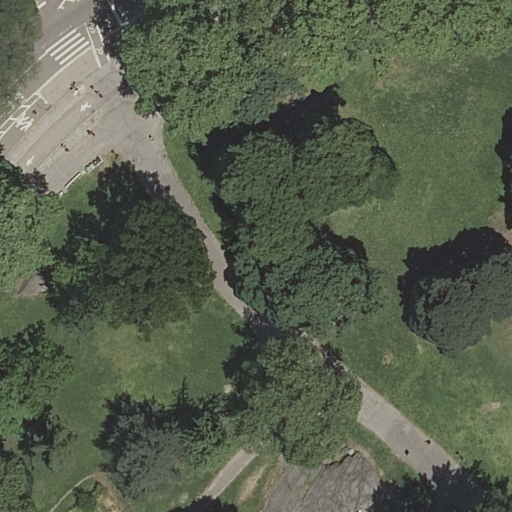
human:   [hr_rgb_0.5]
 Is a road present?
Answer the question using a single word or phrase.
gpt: yes

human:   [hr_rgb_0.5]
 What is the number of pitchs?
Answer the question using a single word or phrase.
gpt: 1

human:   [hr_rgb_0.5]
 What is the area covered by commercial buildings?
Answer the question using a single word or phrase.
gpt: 0m2

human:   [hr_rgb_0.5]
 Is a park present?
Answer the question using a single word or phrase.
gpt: yes

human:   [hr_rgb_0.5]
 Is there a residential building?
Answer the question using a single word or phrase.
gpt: no

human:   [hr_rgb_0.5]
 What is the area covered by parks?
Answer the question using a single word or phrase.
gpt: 10627m2

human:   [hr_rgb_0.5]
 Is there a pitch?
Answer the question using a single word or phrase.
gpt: yes

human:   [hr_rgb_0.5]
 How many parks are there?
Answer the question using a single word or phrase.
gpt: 1

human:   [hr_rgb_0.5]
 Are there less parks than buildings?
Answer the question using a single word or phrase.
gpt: no

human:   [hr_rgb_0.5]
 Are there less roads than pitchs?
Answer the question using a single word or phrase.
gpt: no

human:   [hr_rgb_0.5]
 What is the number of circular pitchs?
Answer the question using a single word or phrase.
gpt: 0

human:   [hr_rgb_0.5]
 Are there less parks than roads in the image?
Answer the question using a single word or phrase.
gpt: yes

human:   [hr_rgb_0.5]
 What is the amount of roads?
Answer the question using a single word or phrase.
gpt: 10

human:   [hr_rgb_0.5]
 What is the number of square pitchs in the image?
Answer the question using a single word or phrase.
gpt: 0

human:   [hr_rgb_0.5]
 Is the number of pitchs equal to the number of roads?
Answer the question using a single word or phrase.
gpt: no

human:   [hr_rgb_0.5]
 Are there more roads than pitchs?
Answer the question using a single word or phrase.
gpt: yes

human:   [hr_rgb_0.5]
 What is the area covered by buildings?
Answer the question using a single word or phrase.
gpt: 0m2

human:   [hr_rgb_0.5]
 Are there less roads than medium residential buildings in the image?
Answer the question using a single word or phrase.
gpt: no

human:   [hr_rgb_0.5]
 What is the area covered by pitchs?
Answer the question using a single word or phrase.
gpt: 2m2

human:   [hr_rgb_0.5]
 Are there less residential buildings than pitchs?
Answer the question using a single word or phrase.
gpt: yes

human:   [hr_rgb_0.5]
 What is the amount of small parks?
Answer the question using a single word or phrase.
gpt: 0

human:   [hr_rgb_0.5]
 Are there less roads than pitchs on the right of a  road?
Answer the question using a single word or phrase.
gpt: no

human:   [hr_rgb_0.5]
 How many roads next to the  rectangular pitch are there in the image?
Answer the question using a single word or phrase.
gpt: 10

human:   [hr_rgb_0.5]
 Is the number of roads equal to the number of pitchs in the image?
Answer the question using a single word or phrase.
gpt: no

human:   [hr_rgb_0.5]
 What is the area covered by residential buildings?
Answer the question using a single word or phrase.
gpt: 0m2

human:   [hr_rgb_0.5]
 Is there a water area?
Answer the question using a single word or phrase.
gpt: no

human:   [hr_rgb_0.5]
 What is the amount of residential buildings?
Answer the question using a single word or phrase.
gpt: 0

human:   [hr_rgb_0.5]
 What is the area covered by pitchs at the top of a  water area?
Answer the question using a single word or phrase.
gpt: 0m2

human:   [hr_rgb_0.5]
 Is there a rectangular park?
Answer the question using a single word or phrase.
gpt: yes

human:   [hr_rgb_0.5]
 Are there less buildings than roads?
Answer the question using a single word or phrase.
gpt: yes

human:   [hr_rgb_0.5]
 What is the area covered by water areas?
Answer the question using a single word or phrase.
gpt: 0m2

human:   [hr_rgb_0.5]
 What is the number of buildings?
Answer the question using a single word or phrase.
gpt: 0

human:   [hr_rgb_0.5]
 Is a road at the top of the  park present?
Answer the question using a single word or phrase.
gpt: no

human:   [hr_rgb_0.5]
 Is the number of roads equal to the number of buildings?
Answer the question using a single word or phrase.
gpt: no

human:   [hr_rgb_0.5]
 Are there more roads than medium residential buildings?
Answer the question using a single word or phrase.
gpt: yes

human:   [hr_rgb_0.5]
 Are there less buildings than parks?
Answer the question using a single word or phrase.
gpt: yes

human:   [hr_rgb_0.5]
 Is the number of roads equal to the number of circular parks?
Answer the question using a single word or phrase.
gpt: no

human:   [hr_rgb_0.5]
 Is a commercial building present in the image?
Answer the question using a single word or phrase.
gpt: no

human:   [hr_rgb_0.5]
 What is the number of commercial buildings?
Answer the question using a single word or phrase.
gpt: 0

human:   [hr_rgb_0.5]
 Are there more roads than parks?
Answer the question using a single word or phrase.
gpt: yes

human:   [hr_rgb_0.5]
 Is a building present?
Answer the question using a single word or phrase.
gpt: no

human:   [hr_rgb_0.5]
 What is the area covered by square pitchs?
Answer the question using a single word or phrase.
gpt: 0m2

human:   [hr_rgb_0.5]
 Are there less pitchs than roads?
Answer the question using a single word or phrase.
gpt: yes

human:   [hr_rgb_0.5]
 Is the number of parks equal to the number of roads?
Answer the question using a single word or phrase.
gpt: no

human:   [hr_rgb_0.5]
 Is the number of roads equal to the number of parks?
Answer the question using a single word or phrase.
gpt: no

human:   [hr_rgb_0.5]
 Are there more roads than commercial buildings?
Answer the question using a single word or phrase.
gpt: yes

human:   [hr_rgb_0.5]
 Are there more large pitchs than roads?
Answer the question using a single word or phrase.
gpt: no

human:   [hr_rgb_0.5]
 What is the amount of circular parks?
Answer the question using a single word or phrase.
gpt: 0

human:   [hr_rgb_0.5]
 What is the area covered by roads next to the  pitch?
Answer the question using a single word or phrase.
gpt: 0m2

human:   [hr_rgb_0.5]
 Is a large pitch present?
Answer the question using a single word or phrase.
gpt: no

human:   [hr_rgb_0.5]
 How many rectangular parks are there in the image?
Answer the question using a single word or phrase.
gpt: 1

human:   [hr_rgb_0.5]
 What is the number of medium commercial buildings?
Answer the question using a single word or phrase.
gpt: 0

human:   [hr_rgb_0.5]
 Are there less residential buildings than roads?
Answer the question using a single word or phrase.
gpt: yes

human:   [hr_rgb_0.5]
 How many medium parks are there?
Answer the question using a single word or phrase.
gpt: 0

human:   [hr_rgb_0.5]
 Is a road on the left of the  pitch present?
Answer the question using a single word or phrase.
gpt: yes

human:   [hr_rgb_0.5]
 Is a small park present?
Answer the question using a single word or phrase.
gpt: no

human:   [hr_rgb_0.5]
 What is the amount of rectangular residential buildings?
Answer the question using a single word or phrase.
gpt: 0

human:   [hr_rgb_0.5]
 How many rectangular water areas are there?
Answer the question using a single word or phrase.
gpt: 0

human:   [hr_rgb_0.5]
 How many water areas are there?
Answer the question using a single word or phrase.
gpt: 0

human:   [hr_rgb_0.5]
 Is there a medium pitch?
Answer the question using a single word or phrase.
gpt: no

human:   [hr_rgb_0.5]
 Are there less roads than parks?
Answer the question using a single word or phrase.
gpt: no

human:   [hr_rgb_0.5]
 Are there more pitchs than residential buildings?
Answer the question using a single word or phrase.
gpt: yes

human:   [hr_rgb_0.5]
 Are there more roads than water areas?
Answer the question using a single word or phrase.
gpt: yes

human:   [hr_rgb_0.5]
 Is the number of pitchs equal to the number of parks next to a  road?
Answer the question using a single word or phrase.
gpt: yes